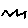
Label: zigzag